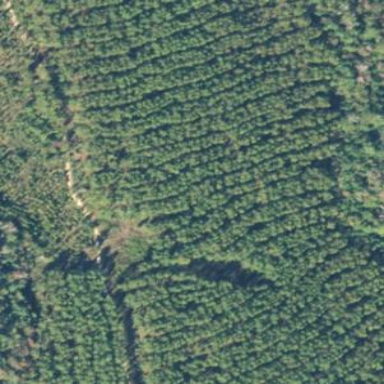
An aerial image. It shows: Forest dominated by needle-leaved trees.